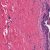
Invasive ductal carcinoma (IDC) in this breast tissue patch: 0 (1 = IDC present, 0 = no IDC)